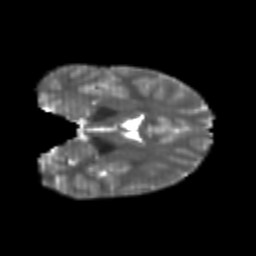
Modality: T2w
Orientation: coronal
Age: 21
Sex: female
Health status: healthy
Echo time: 0.074 s